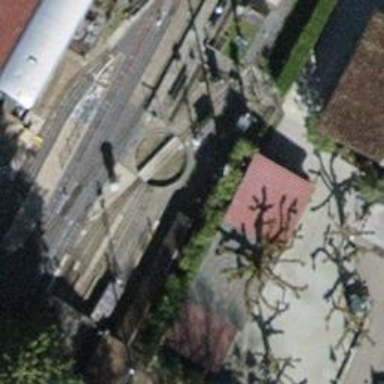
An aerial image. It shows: Miniature railway.